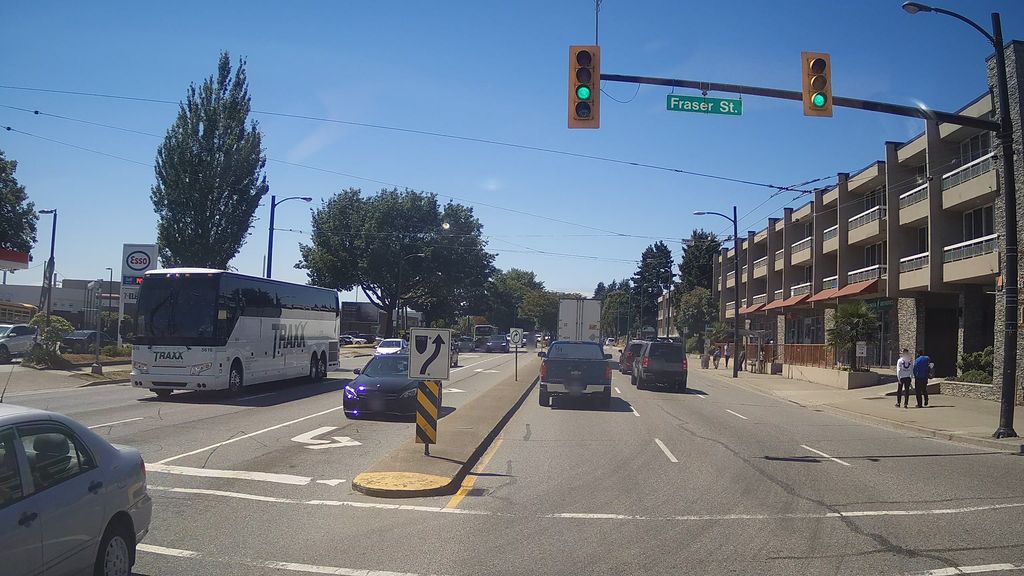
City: vancouver